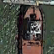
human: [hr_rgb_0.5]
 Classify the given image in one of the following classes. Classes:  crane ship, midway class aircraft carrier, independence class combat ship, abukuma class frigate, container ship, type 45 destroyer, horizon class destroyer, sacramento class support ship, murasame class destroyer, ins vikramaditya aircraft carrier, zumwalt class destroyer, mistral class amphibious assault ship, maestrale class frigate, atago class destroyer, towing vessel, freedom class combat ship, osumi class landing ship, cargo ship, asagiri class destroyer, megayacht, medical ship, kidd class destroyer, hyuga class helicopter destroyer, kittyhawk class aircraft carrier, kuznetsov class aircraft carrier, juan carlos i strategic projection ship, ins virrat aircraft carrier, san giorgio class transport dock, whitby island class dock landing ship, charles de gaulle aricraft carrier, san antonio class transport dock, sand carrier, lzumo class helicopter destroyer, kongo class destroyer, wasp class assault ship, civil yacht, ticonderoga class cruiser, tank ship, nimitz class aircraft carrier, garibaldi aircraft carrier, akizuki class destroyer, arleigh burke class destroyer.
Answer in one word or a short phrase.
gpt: Towing vessel